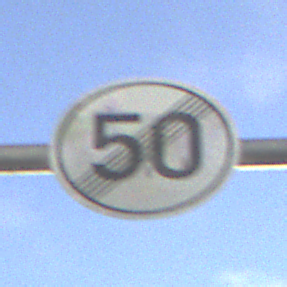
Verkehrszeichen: EndeGeschwindigkeit50
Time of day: SunriseSunset
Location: Outdoor (Nature)
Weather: PartlyCloudy
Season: NotSpecified
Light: Natural